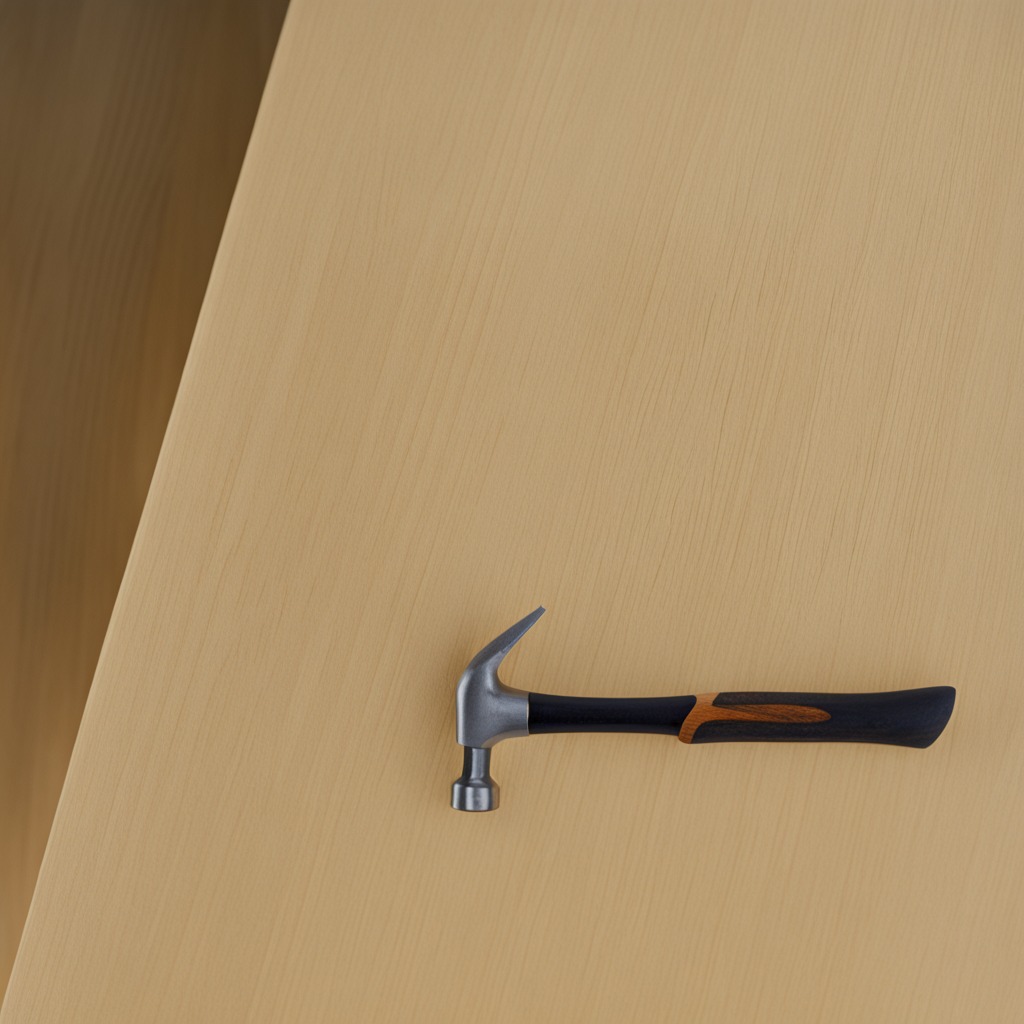
A hammer is lying on the plywood surface.